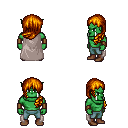
a pixel art fantasy rpg character, male body template, orc, green skin, gray cape, teal pants, dark blonde left-swept hairstyle, leather bracers, brown shoes, four views (front, back, left, right), 2x2 character sprite sheet, small pixel art, hard edges, no anti-aliasing